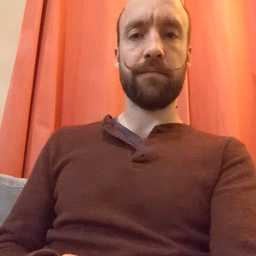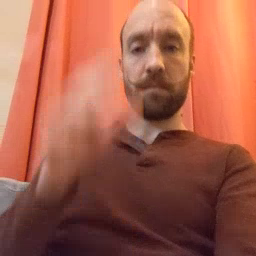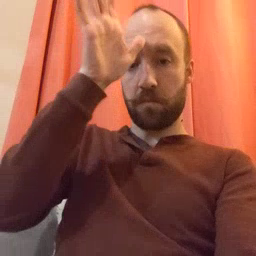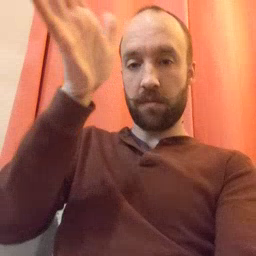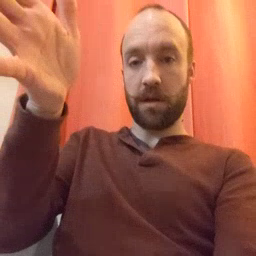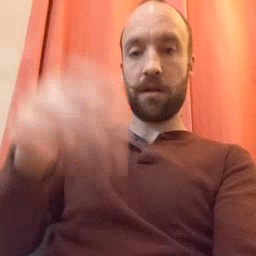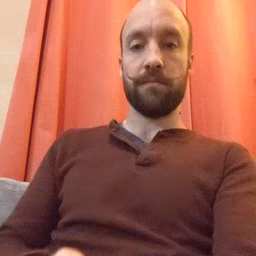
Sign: grandpa